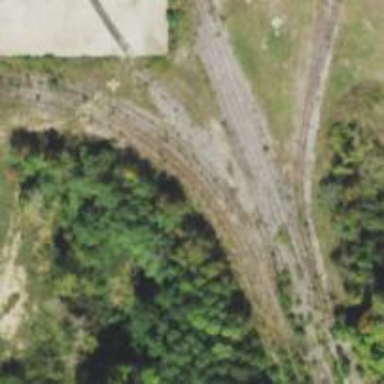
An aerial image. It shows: Unused railway yard.